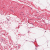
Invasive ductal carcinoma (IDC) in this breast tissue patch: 0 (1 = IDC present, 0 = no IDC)